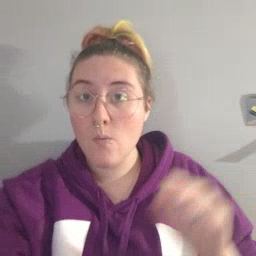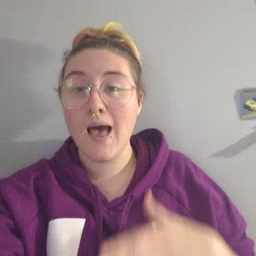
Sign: loud